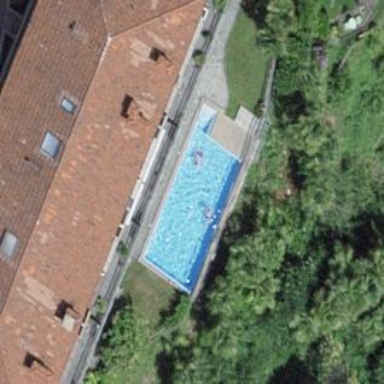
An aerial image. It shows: Swimming pool located in leisure land.